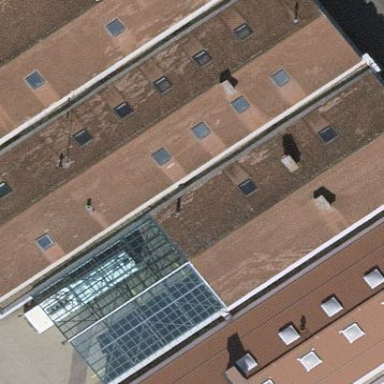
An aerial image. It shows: Transportation building.